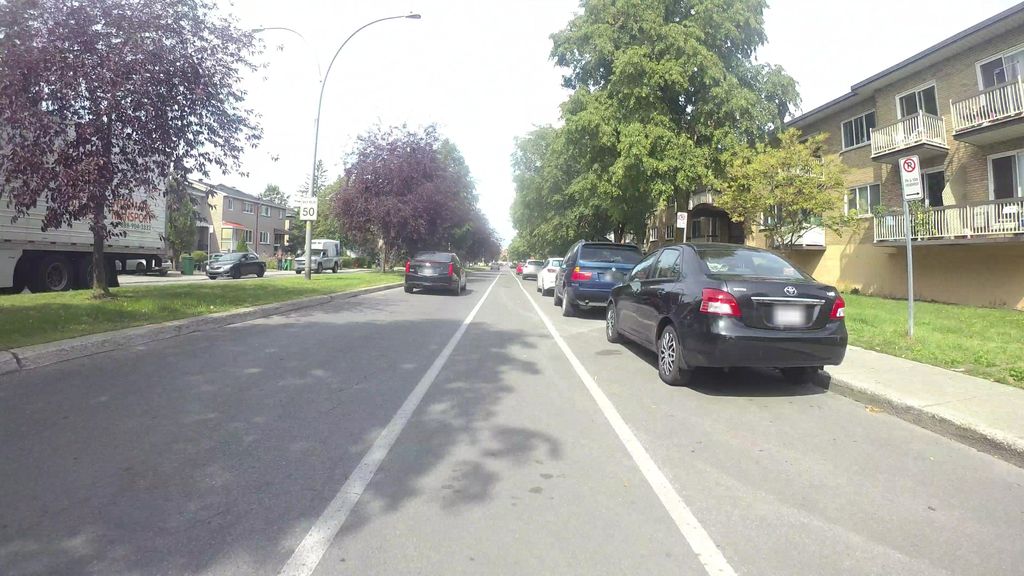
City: montreal